Interaction volume radius: 5 \u00c5
Interaction volume height: 10 \u00c5
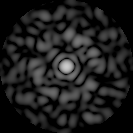
Disorder parameter: 0.8397